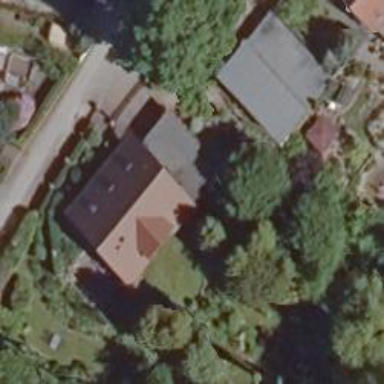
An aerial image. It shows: Simple and straightforward house.